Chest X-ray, PA view. Patient: 38 years old, sex M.
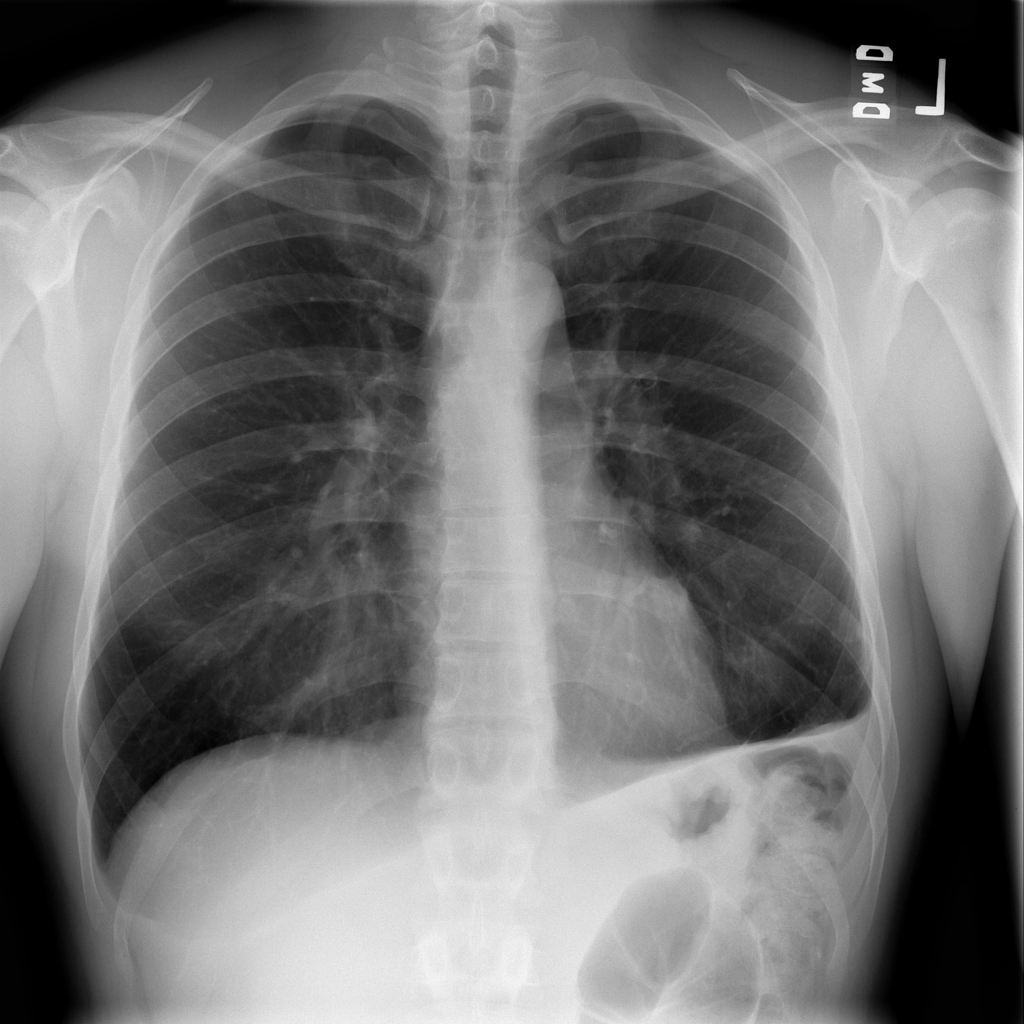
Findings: No Finding